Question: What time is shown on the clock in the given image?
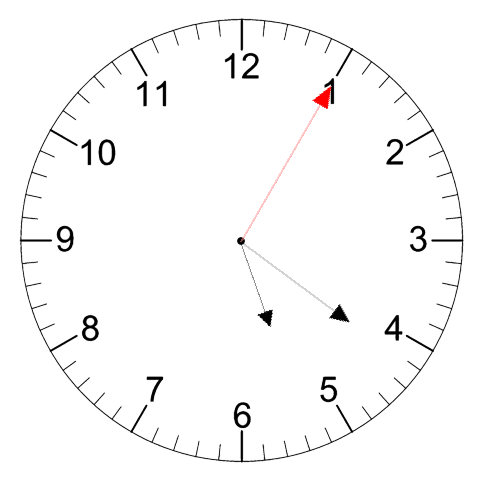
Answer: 05:21:05